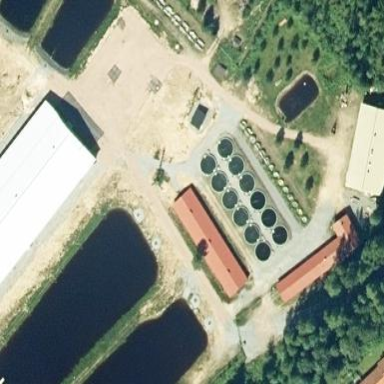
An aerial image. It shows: Area dedicated to aquaculture.